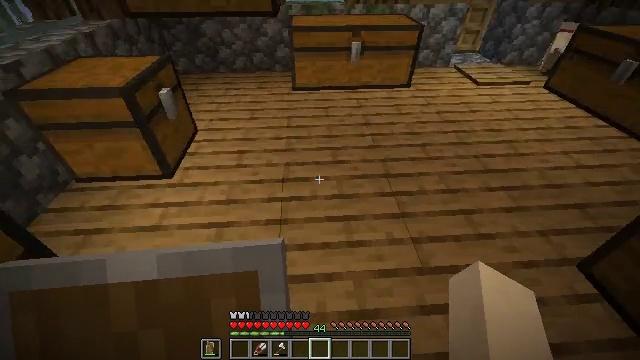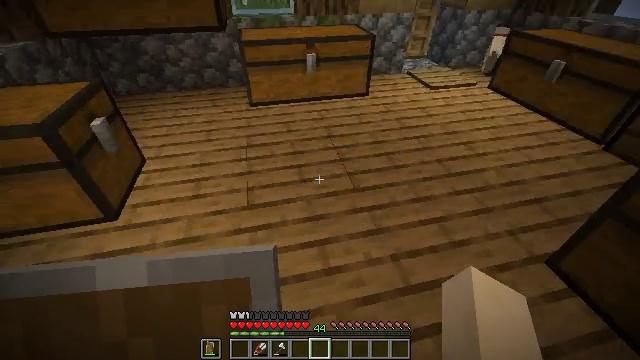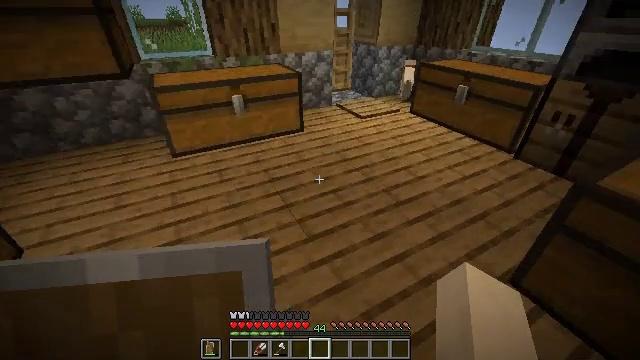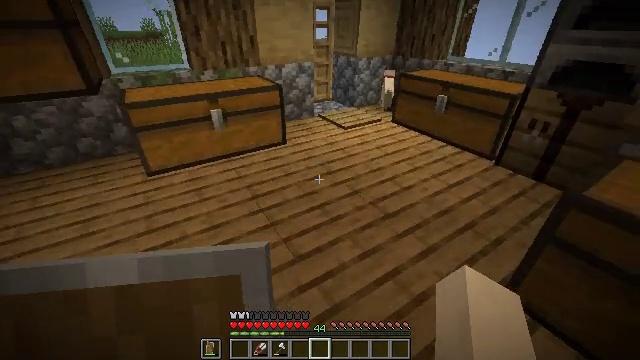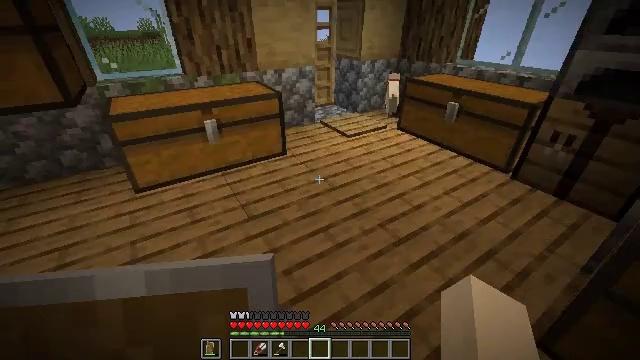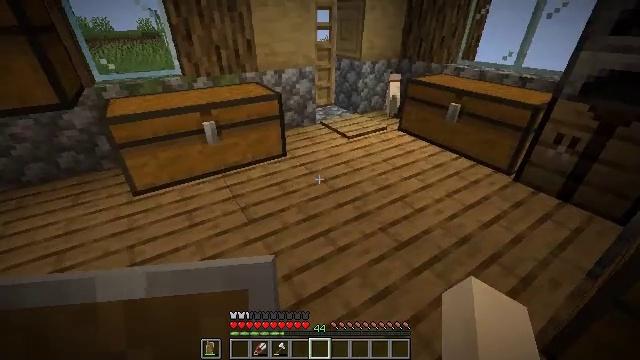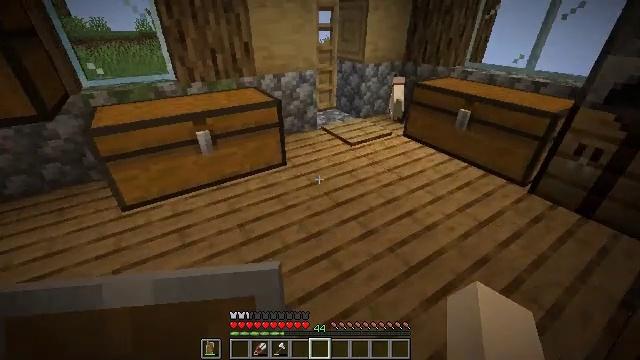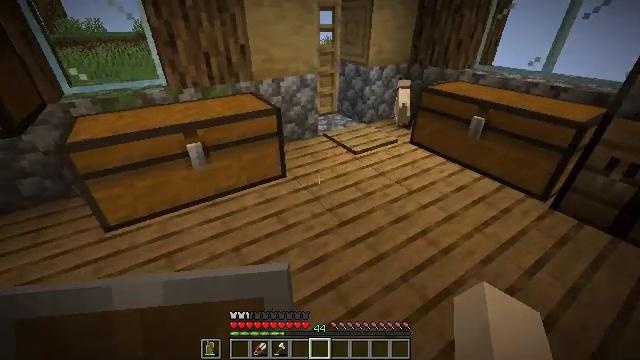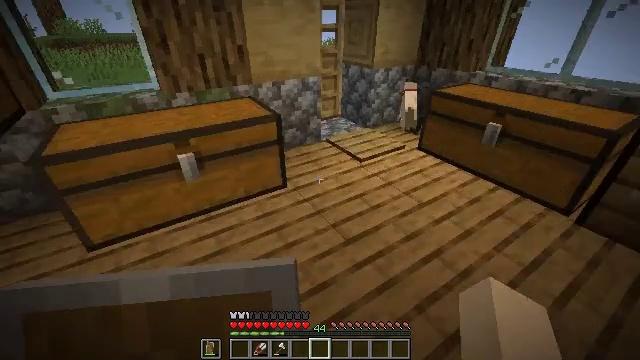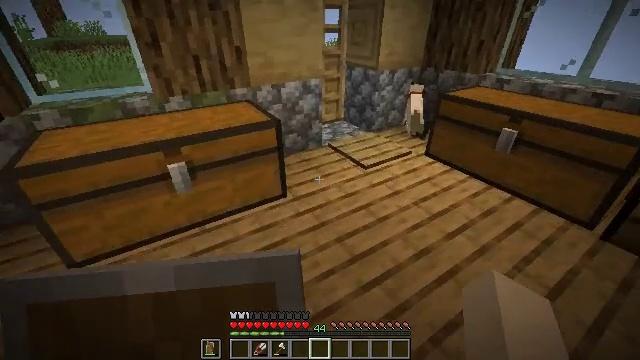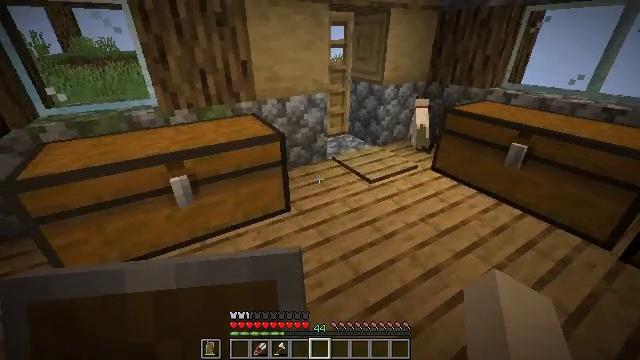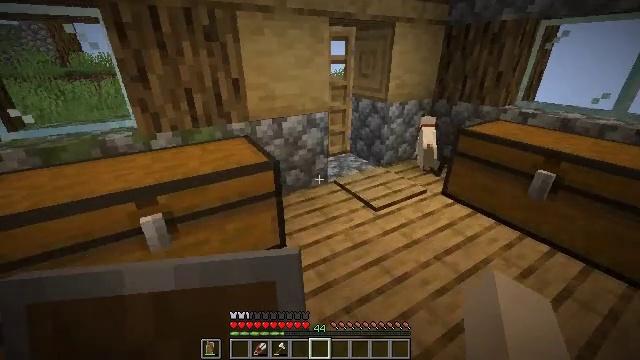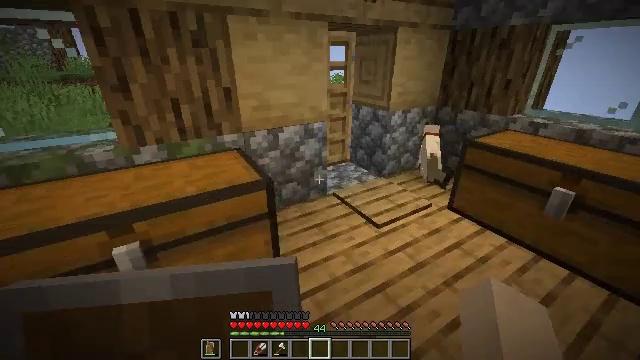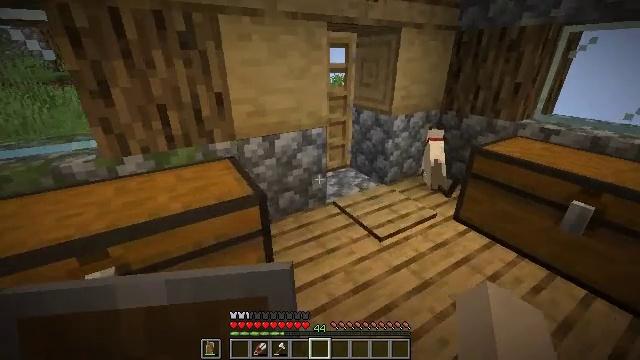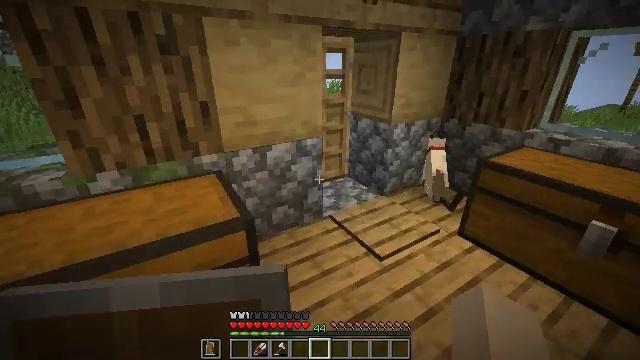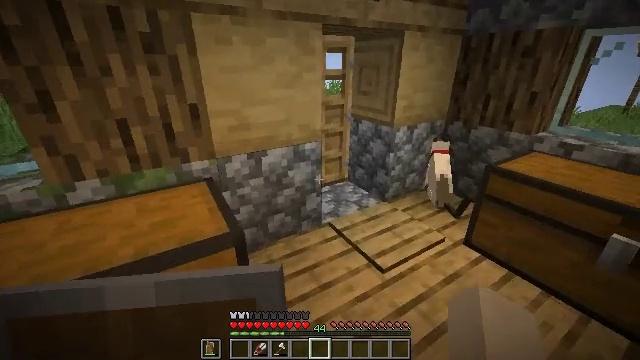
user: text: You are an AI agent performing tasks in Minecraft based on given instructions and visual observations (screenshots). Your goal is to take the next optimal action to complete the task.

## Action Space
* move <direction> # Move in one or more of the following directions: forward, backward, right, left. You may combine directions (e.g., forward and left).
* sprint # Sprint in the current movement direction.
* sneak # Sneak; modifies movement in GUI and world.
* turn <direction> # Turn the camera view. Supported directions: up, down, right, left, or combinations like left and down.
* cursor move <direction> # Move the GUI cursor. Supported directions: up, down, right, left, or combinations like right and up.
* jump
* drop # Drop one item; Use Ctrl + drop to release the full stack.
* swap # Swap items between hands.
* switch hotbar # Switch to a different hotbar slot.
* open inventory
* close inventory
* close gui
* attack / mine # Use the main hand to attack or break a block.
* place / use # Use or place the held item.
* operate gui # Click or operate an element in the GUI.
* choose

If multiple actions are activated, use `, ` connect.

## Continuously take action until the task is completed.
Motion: motion action
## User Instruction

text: Stop mobs spawning by breaking the spawner.
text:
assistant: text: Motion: move forward, turn right and up, attack / mine
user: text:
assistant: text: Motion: move forward, turn right and up, attack / mine
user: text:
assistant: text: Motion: move forward, turn right and up, attack / mine
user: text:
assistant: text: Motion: move forward, attack / mine
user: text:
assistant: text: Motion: move forward, attack / mine
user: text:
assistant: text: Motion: move forward, attack / mine
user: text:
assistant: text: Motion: move forward, attack / mine
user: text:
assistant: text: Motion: move forward, attack / mine
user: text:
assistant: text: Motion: move forward, attack / mine
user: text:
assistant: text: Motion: move forward, turn left and up, attack / mine
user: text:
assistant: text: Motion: move forward, turn up, attack / mine
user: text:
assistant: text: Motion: move forward, attack / mine
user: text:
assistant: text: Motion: move forward, attack / mine
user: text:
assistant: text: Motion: move forward, attack / mine
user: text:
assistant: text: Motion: move forward, attack / mine
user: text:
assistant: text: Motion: move forward and move right, attack / mine
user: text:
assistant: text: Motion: move forward and move right, attack / mine
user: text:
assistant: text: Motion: move forward and move right, attack / mine
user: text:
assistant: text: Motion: move forward and move right, attack / mine
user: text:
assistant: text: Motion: move forward and move right, turn left, attack / mine
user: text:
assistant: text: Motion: move forward and move right, turn left, attack / mine
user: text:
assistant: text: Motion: move forward, turn left and up, attack / mine
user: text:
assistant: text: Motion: move forward, turn left, attack / mine
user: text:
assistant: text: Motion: move forward, attack / mine
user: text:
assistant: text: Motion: move forward, attack / mine
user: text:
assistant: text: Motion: move forward, attack / mine
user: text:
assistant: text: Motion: move forward, attack / mine
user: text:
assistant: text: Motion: move forward, attack / mine
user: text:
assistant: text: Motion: move forward, attack / mine
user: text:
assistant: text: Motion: move forward, attack / mine